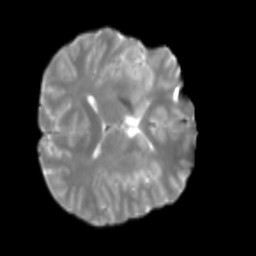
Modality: T2w
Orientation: axial
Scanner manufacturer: siemens
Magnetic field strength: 3 T
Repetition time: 4 s
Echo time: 0.0594 s